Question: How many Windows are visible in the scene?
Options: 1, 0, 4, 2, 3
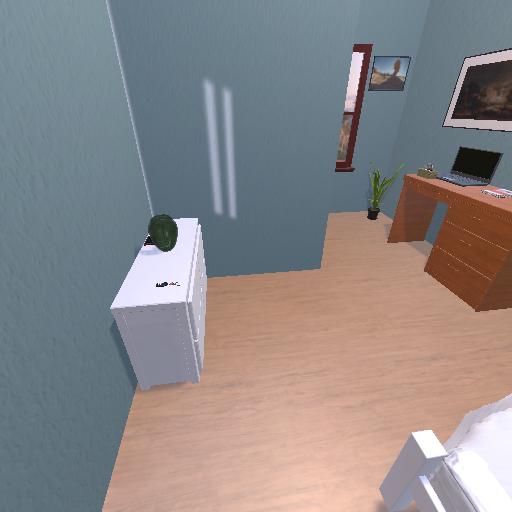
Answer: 1